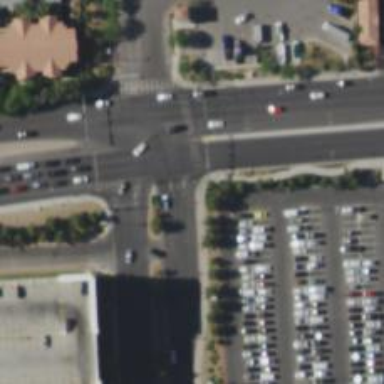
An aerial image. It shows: Solid stop line on the road.